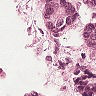
Metastatic tissue present: yes